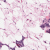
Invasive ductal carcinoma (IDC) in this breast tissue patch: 1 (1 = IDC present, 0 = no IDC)